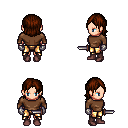
a pixel art fantasy rpg character, female body template, human, light skin, brown long-sleeve shirt, gold greaves, brown long bangs hairstyle, metal gloves, maroon shoes, dagger, four views (front, back, left, right), 2x2 character sprite sheet, small pixel art, hard edges, no anti-aliasing